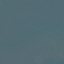
Land use / land cover class: SeaLake